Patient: sex F, age 86
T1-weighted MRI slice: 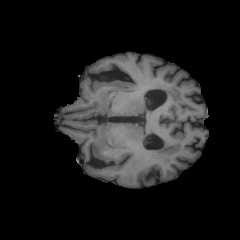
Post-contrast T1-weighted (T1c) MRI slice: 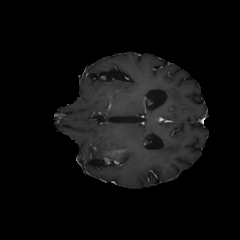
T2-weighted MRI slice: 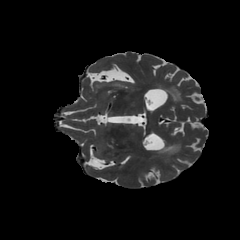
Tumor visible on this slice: yes
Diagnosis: Glioblastoma, IDH-wildtype
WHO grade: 4